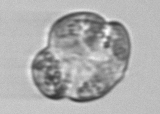
Label: Karenia